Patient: sex M, age 71
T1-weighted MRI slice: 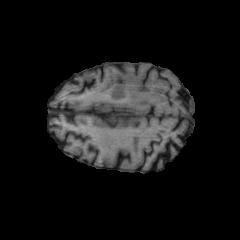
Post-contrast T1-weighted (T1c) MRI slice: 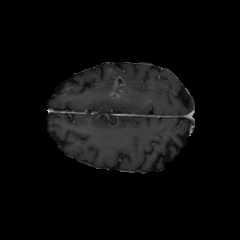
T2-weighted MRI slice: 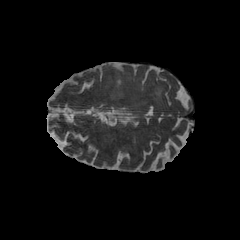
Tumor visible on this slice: yes
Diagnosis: Glioblastoma, IDH-wildtype
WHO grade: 4